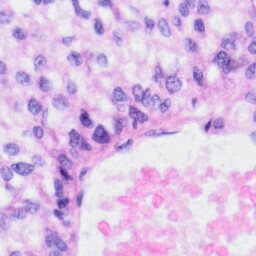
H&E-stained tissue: Liver